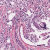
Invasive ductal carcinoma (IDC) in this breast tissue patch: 1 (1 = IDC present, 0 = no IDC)